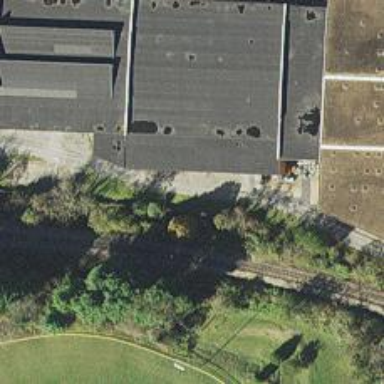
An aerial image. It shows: Railway siding for service.